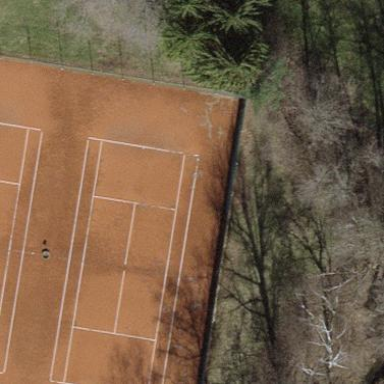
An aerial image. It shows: Clay tennis court on the leisure land pitch.